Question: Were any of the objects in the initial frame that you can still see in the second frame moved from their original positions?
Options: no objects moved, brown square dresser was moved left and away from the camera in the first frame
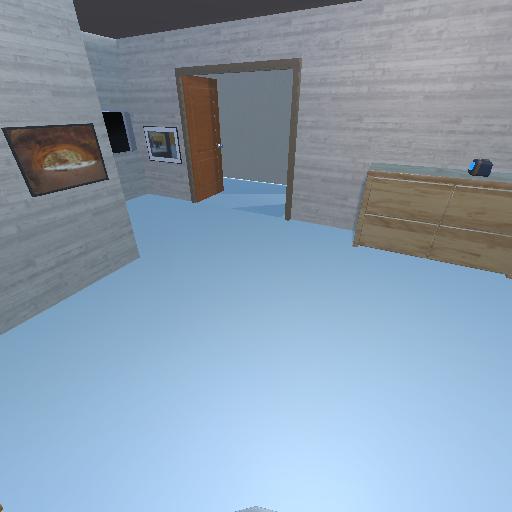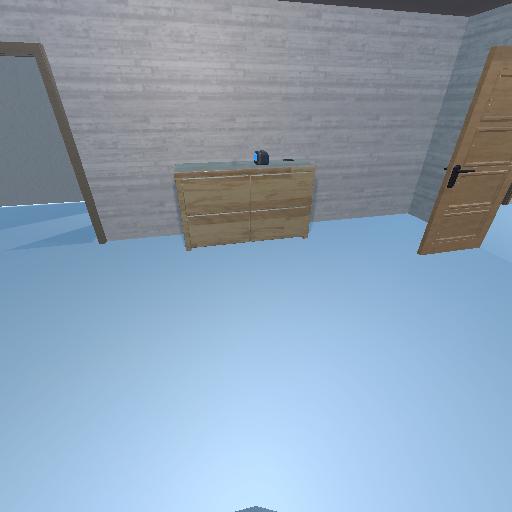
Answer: no objects moved